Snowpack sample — Snodgrass Mountain, Crested Butte, Colorado (2/4/25, 12:06 PM MST)
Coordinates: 38.923, -106.968
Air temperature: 35 °F
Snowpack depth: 80 cm
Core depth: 30 cm
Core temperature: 35.6 °F
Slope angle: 14°, slope face: 78°
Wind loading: low
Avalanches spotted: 0
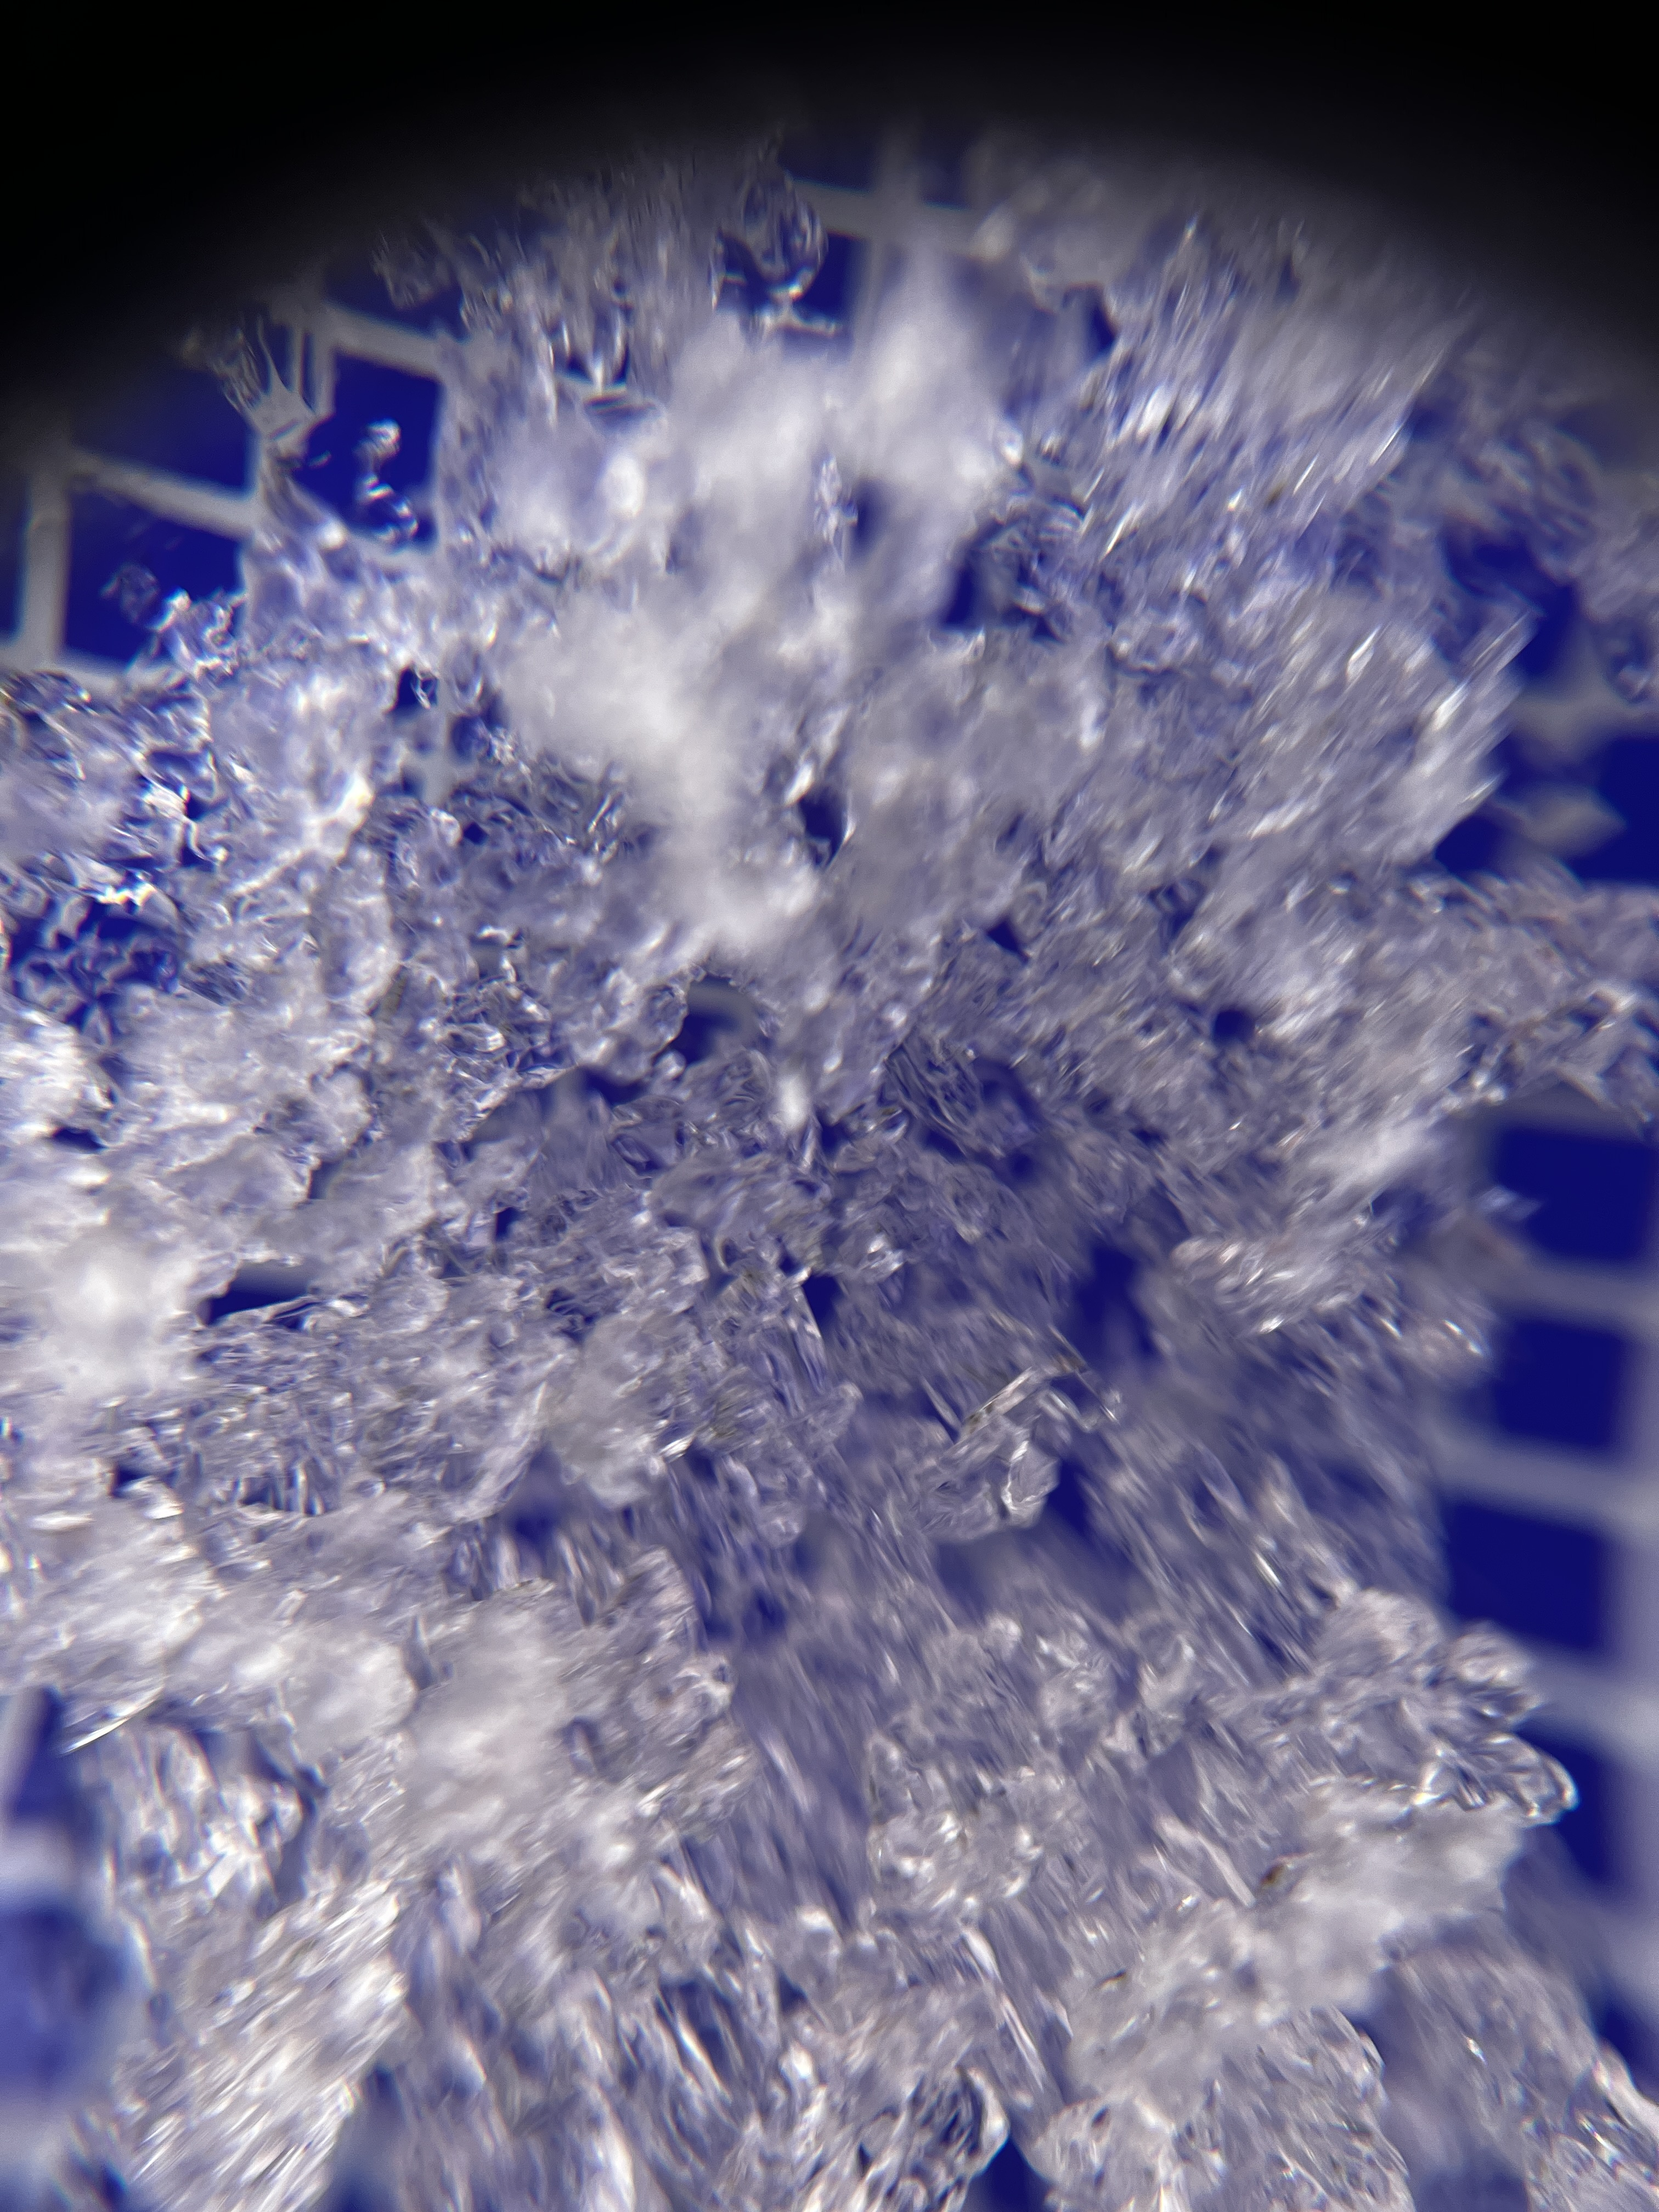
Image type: magnified_profile
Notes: No avalanches nearby, unusually warm weather for the last month reported by residents, Collected 25 yards from treeline